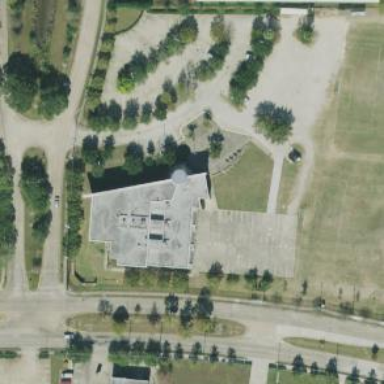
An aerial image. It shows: Commercial building that serves as cultural center and community center.